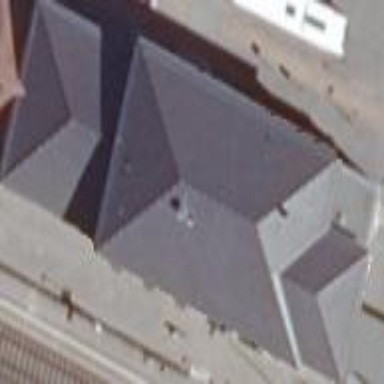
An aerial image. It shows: Train station with hipped roof shape.